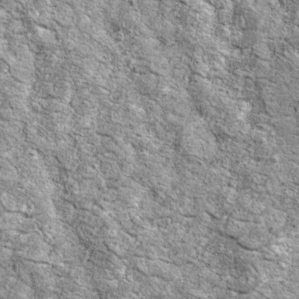
Label: non_frost